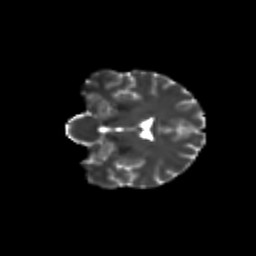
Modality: T2w
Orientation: coronal
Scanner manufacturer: siemens
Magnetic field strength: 3 T
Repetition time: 9.2 s
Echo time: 0.084 s